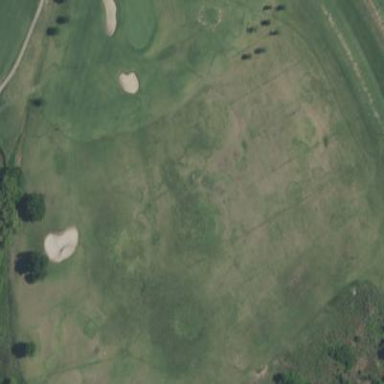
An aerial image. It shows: Grassy area designated for driving range golf.